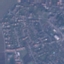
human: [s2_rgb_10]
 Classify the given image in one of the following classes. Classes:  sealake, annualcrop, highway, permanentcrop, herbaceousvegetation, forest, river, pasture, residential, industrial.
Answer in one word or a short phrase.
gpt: Residential